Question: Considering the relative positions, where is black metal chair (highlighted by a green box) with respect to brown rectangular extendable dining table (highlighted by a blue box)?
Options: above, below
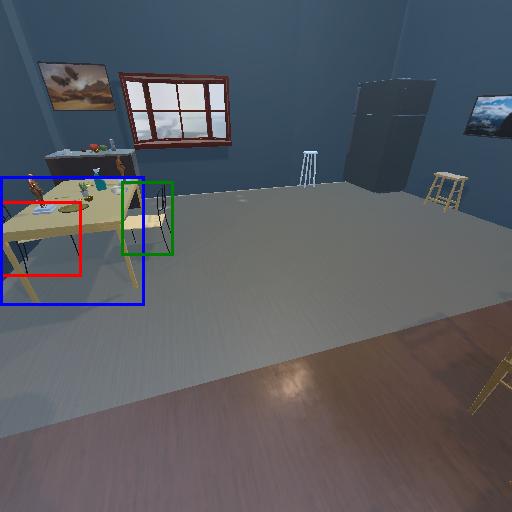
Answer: above